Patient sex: M
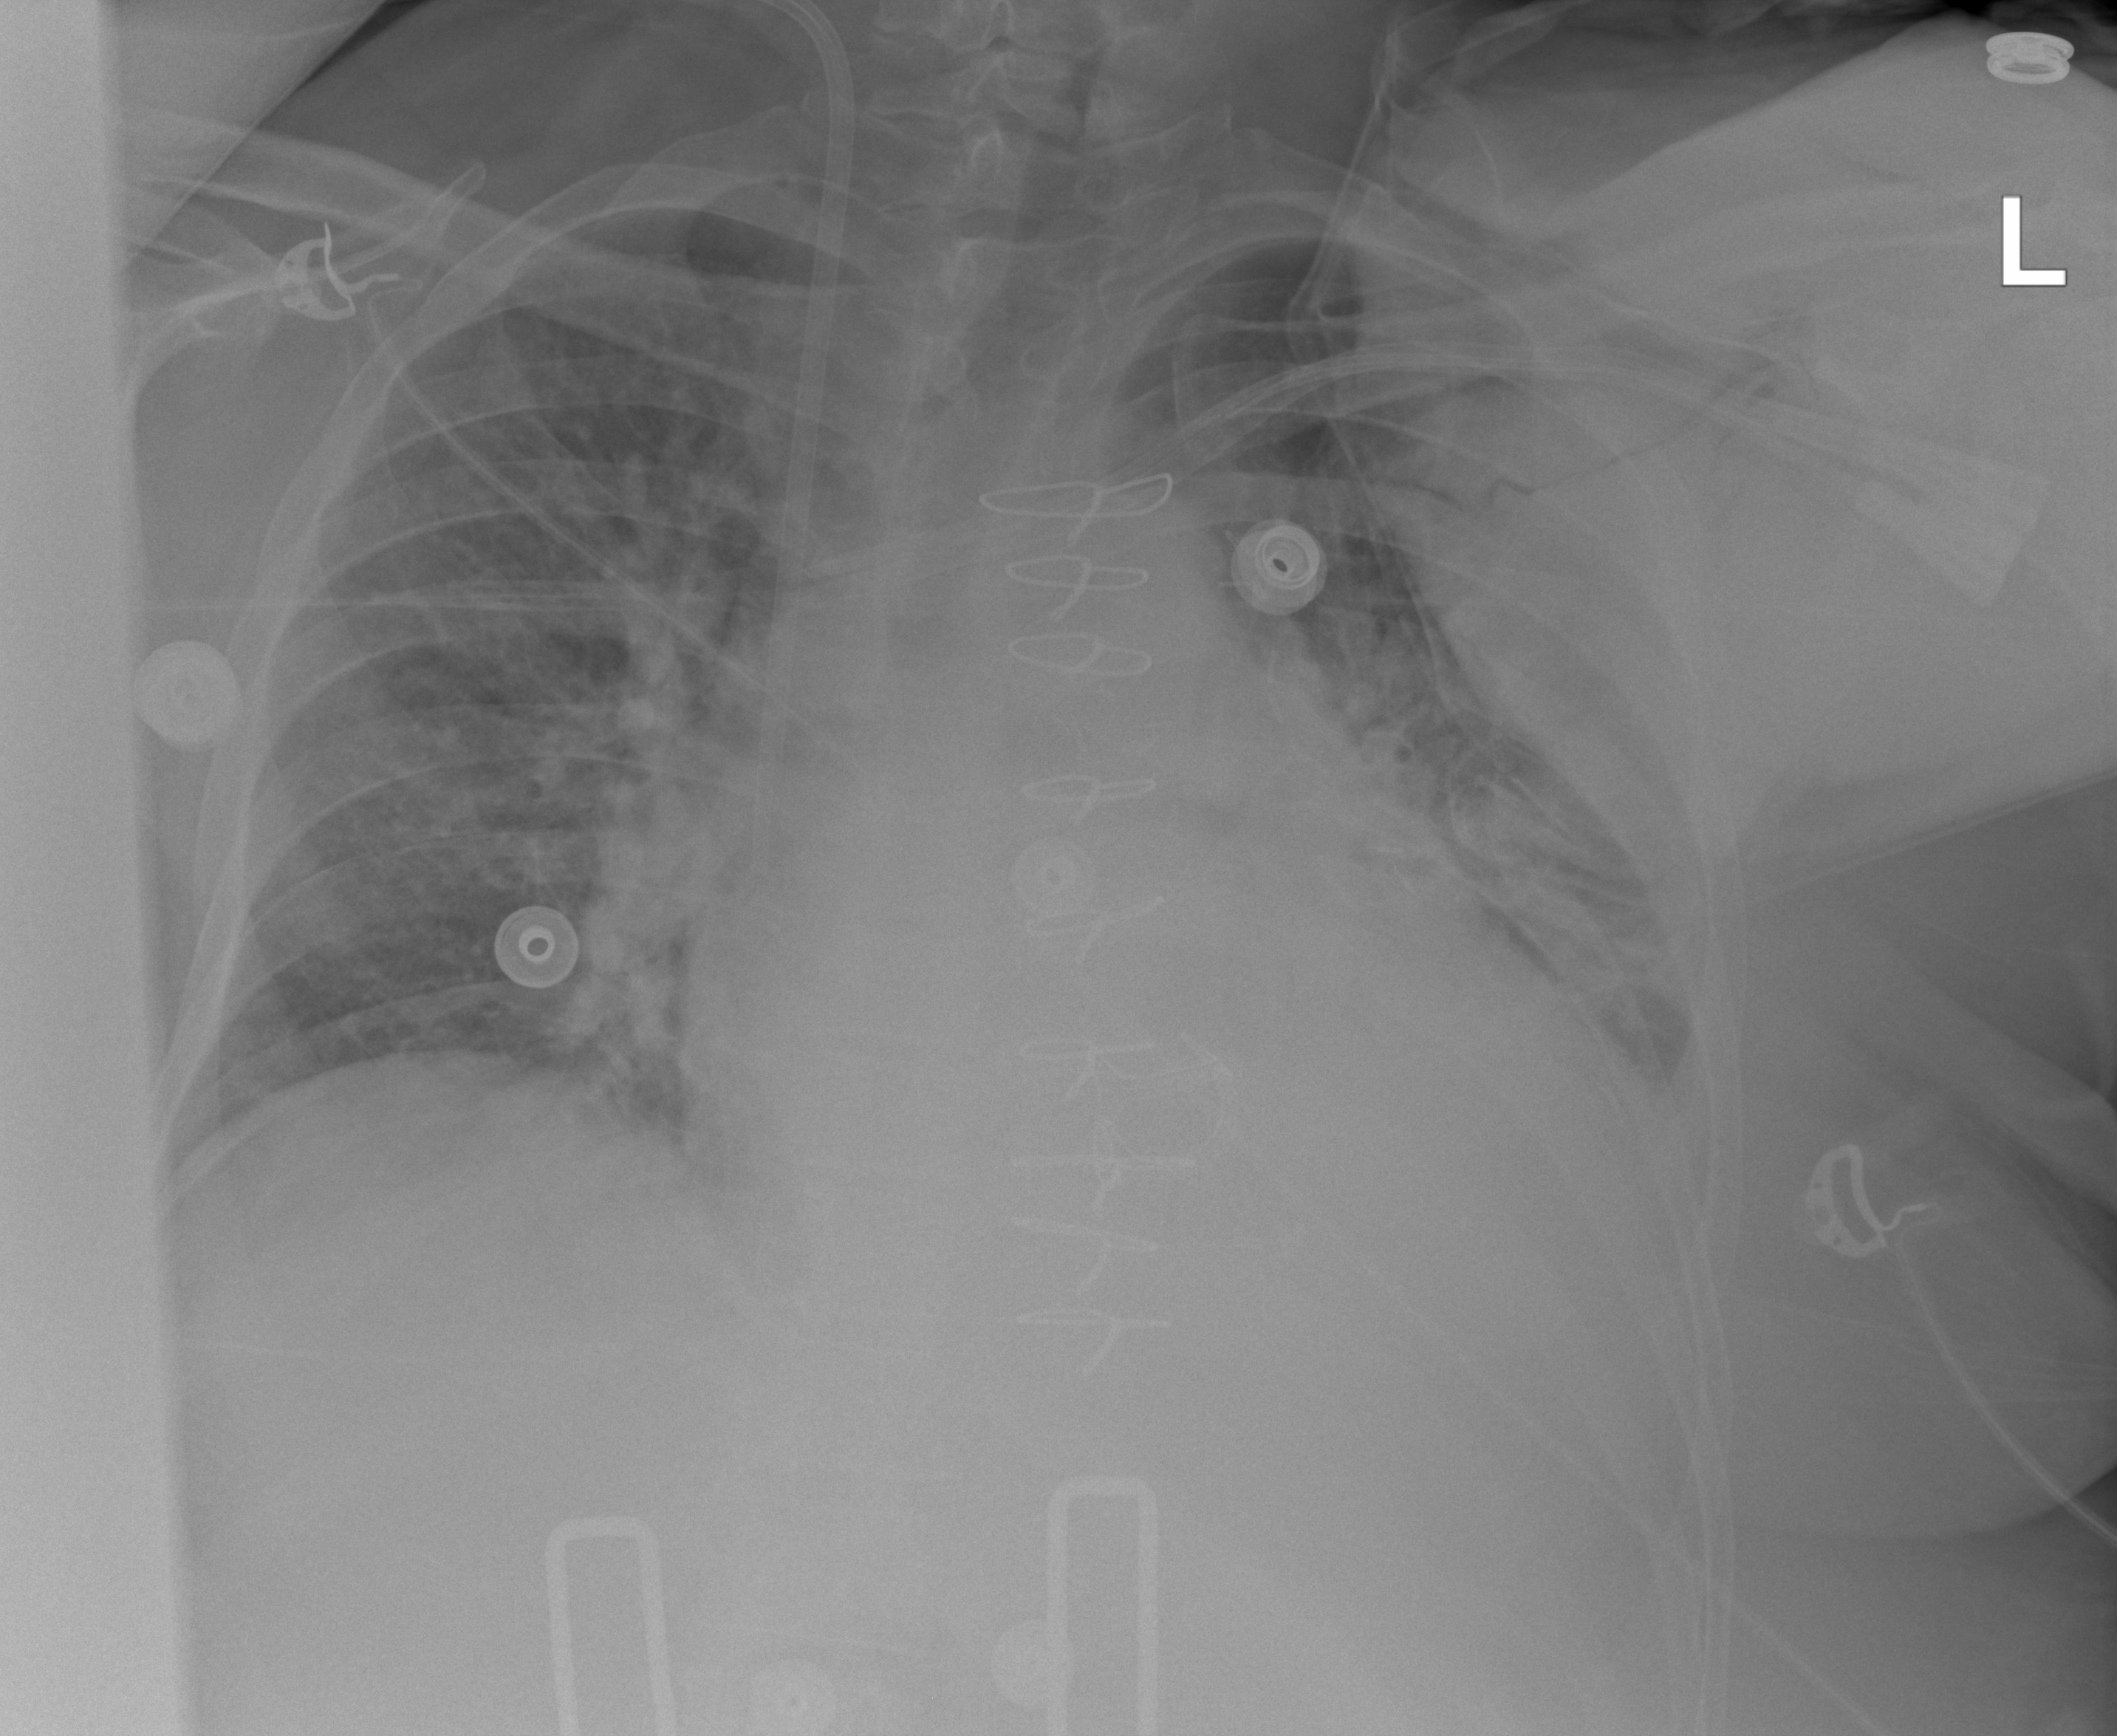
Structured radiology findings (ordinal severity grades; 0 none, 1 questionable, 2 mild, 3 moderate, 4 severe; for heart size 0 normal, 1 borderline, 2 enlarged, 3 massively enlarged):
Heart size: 2
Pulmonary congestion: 2
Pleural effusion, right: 0
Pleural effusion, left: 2
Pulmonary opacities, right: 2
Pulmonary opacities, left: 3
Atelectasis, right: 2
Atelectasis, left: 2